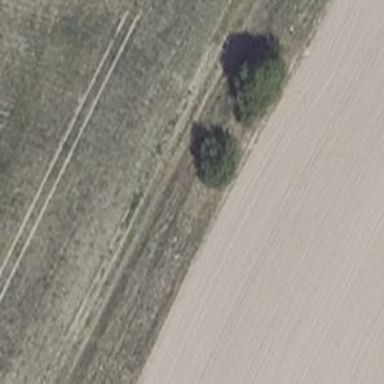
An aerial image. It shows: Deciduous tree with broadleaved leaves.